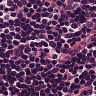
Metastatic tissue present: no